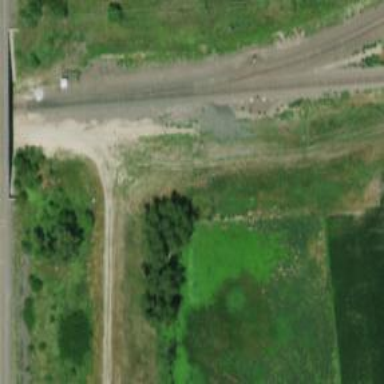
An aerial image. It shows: Junction on the railway.